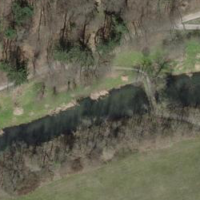
EUNIS habitat code: 25
Species observed at this site:
Filipendula ulmaria